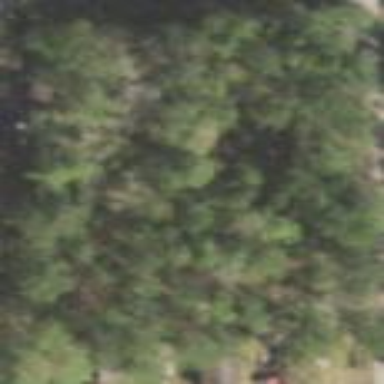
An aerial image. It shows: Mixed woodland with various types of leaves.